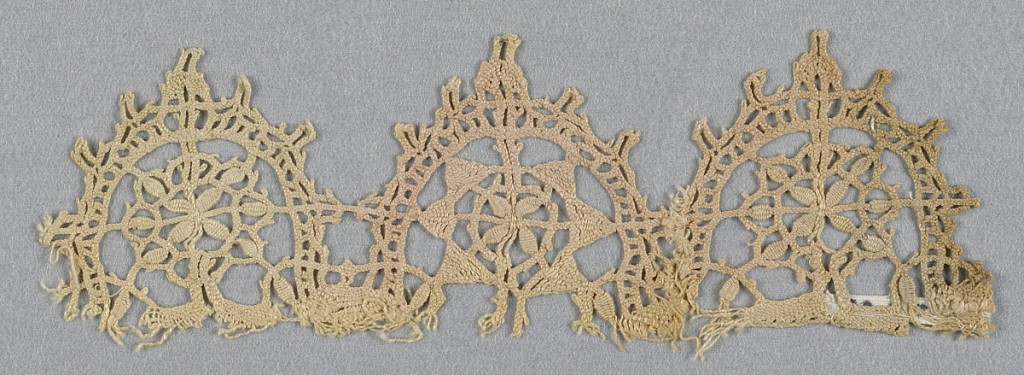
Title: Fragment
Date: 16th century
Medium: silk Technique: bobbin lace, continuous braid-like
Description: Rounded point border with rosette design in center of each point.